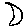
Label: moon